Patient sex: M
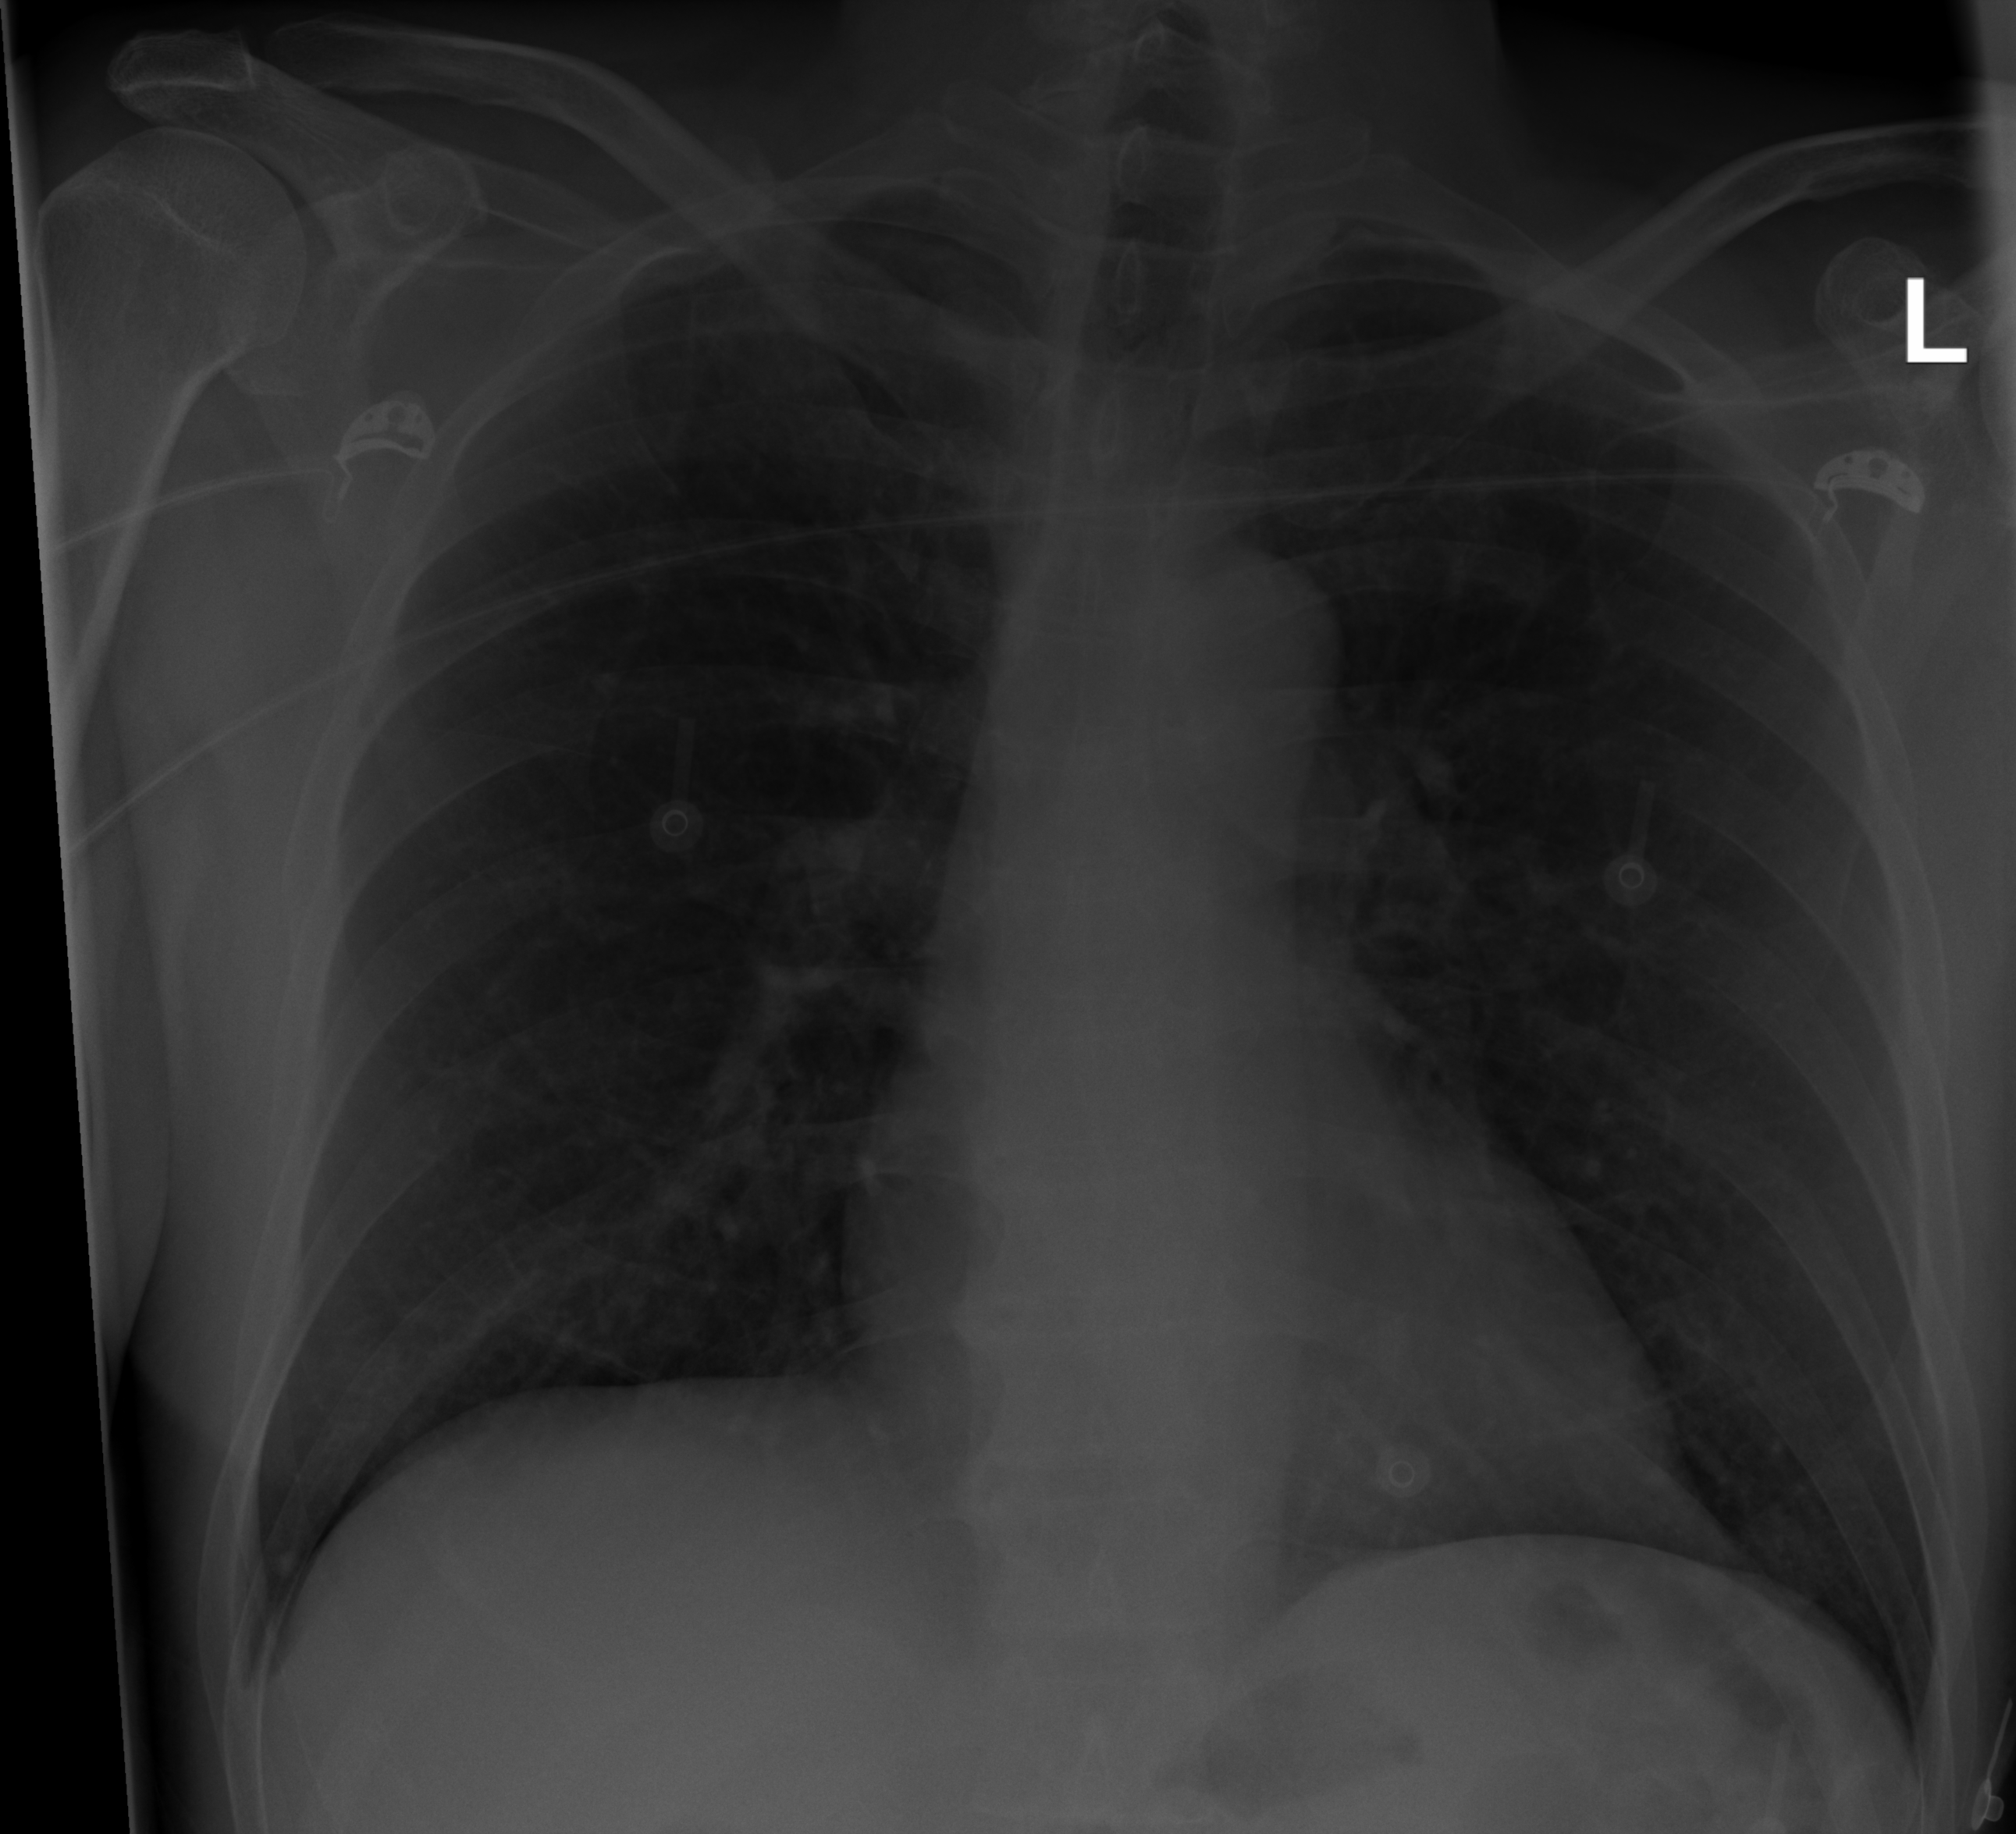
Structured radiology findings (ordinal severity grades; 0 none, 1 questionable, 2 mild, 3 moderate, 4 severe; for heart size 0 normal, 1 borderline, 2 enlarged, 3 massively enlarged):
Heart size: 0
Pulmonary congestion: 0
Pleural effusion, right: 0
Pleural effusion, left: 0
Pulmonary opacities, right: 0
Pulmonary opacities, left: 0
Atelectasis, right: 2
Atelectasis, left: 0